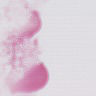
Metastatic tissue present: no